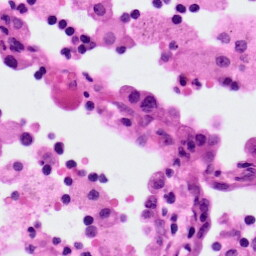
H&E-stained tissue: Lung